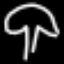
Label: mushroom